Interaction volume radius: 5 \u00c5
Interaction volume height: 30 \u00c5
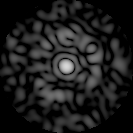
Disorder parameter: 0.7971